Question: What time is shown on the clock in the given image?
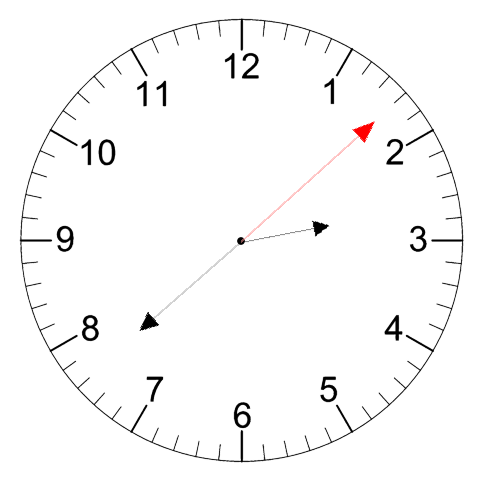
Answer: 02:38:08